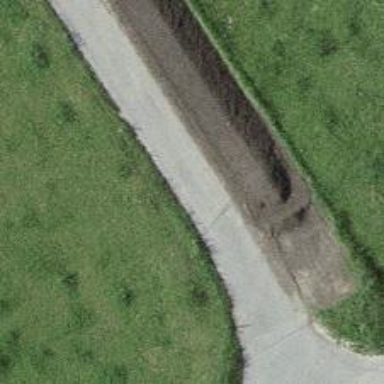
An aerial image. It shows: Paved track with grade 2 track type.